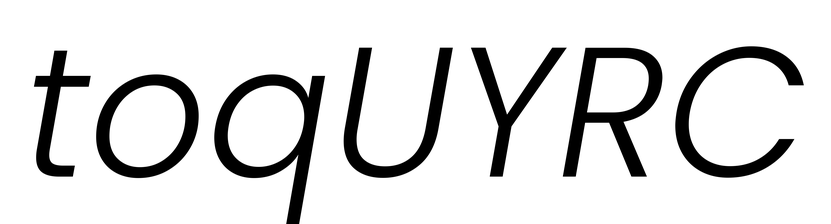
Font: Poppins-LightItalic